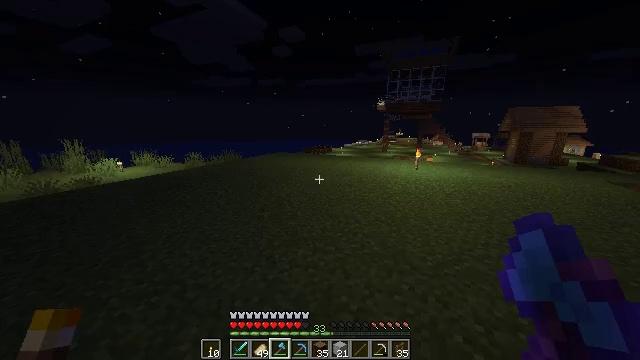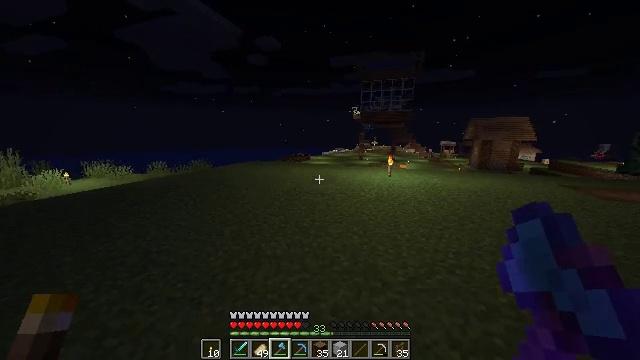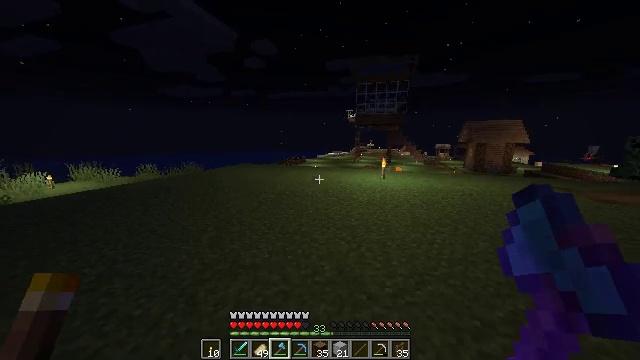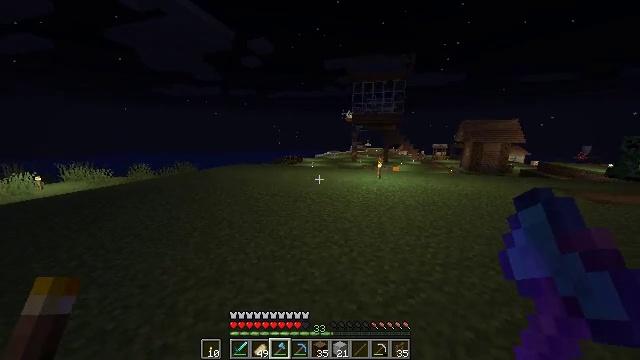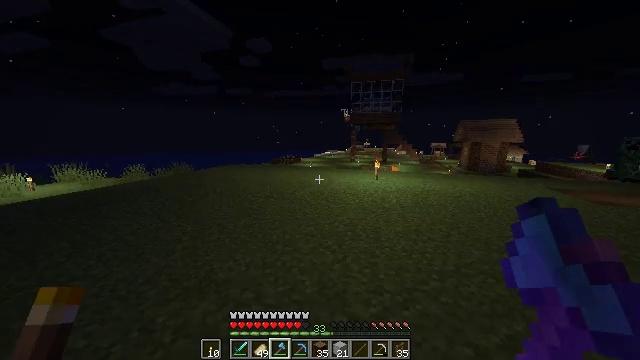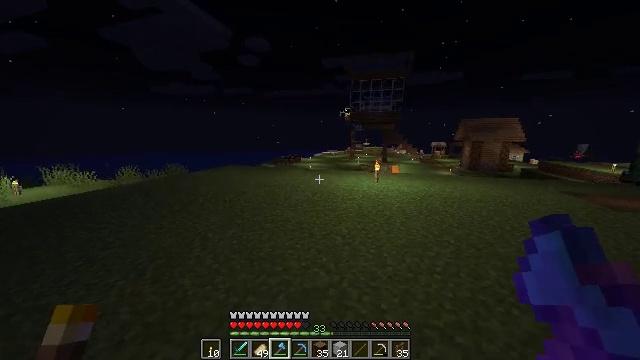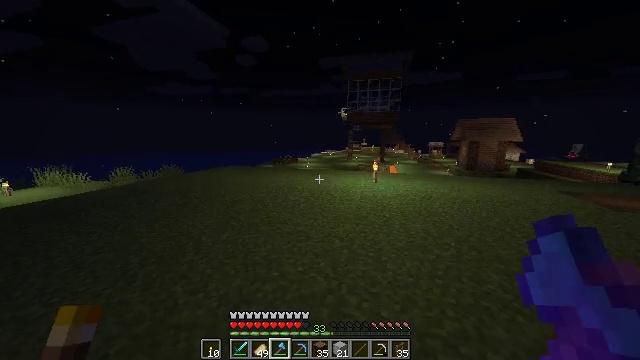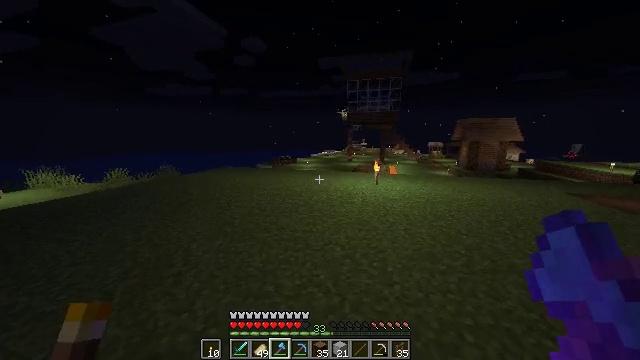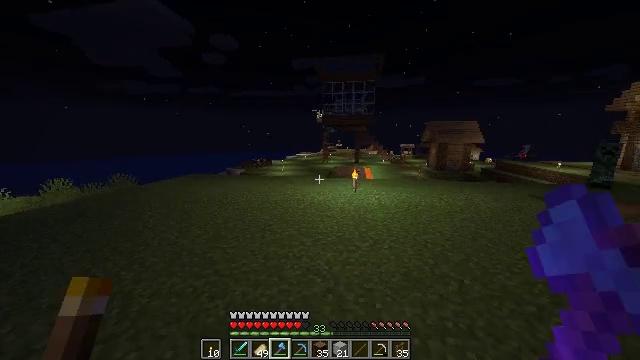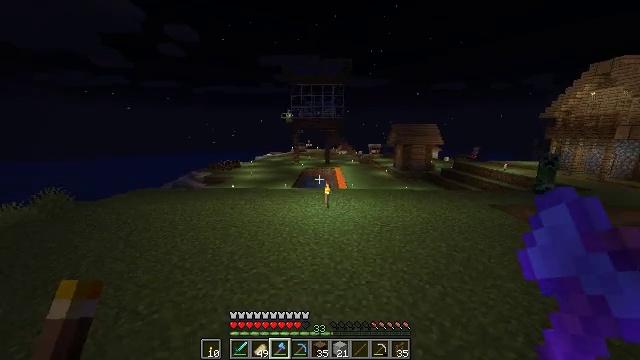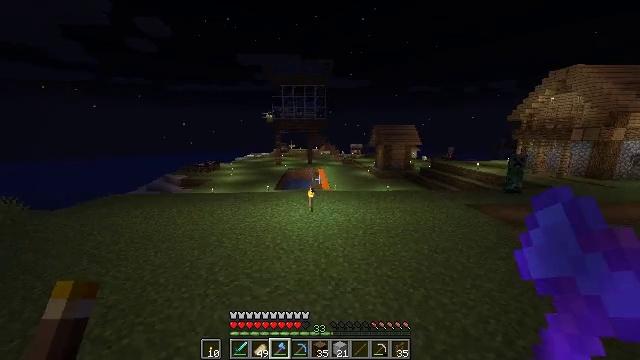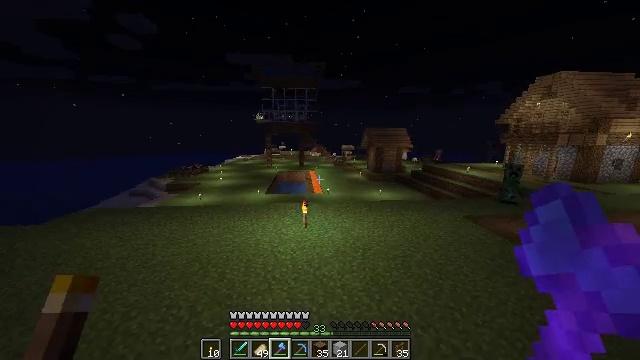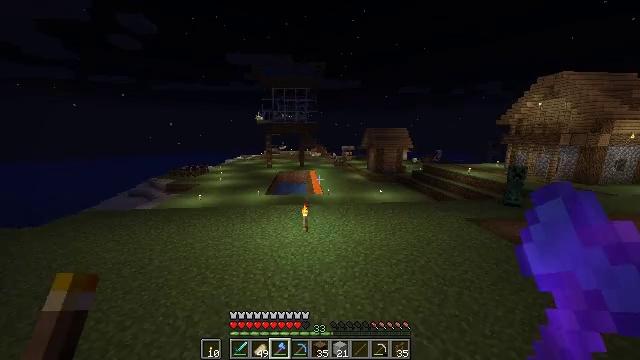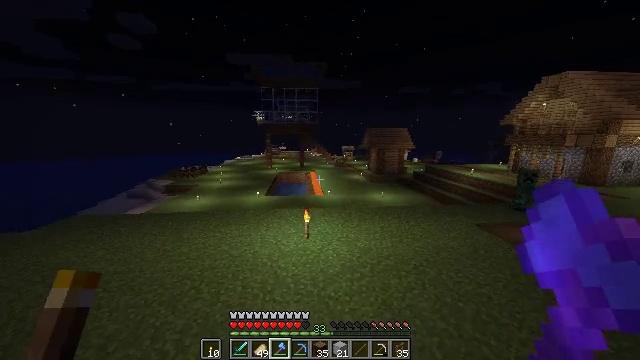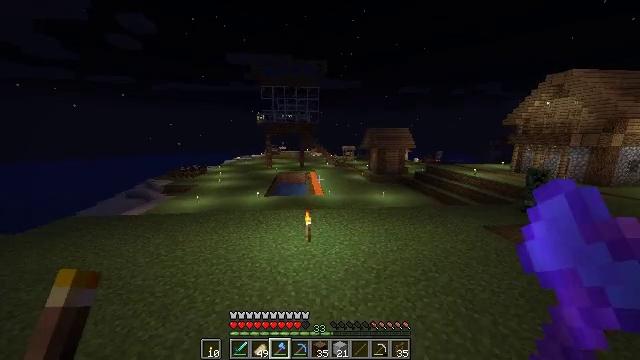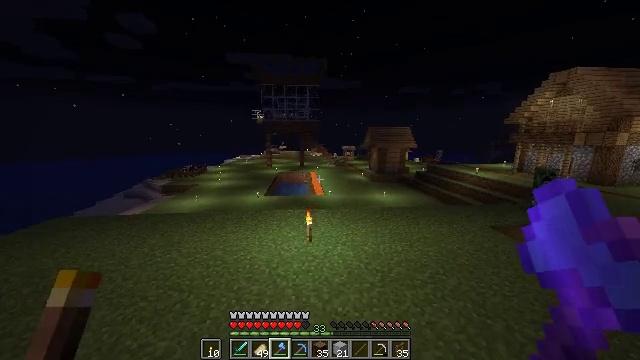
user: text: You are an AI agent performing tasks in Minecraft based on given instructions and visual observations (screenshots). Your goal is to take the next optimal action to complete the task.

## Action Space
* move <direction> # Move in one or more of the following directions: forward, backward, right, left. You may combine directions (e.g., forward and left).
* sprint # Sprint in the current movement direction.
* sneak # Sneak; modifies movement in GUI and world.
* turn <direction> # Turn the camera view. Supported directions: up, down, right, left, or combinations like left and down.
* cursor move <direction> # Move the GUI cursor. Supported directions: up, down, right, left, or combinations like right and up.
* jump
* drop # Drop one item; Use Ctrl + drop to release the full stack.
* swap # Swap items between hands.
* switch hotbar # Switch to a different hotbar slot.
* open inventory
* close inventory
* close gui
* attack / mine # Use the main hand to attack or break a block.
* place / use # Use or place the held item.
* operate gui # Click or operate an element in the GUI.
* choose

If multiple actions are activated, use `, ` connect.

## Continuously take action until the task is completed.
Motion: motion action
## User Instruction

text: Mine the brown bed to pick it up.
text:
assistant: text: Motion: move forward and move right, turn right and up
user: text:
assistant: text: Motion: move forward and move right, sprint
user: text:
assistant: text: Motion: move forward and move right, sprint
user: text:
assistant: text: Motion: move forward, sprint
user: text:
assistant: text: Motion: move forward, sprint
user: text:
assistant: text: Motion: move forward, sprint
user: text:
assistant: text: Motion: move forward
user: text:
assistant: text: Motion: move forward, turn right, jump
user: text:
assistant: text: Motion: move forward, turn right, jump
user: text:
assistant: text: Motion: move forward, turn right, jump
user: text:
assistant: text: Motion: move forward, turn right, jump
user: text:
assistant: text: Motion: move forward, jump
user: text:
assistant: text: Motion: move forward, jump
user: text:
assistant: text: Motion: move forward, jump
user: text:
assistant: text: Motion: move forward, jump
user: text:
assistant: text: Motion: move forward, jump
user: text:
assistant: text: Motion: move forward, jump
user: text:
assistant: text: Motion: move forward, turn right and down, jump
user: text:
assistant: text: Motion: move forward, sprint, turn right and down, jump
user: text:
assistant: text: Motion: move forward, sprint, turn right and down, jump
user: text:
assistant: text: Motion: move forward, sprint, turn right and down, jump
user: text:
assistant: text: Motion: move forward, sprint, turn right, jump
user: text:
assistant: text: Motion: move forward, sprint, jump
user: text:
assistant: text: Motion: move forward, jump
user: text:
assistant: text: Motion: move forward, jump
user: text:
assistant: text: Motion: move forward, turn left, jump
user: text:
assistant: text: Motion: move forward, turn left, jump
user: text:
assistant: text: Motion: move forward, turn left, jump
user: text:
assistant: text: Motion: move forward, turn left, jump
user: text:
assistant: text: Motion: move forward, turn left, jump